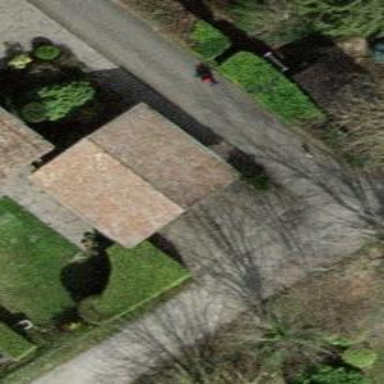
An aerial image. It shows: Garage.